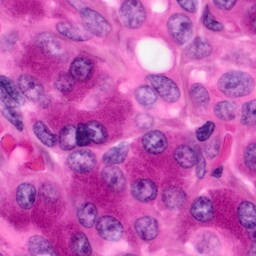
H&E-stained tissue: Pancreatic